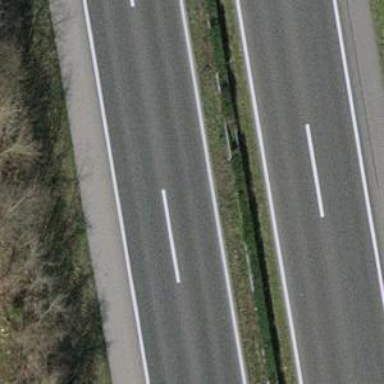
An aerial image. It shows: Asphalt motorway.